Interaction volume radius: 5 \u00c5
Interaction volume height: 20 \u00c5
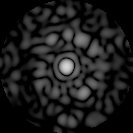
Disorder parameter: 0.8383